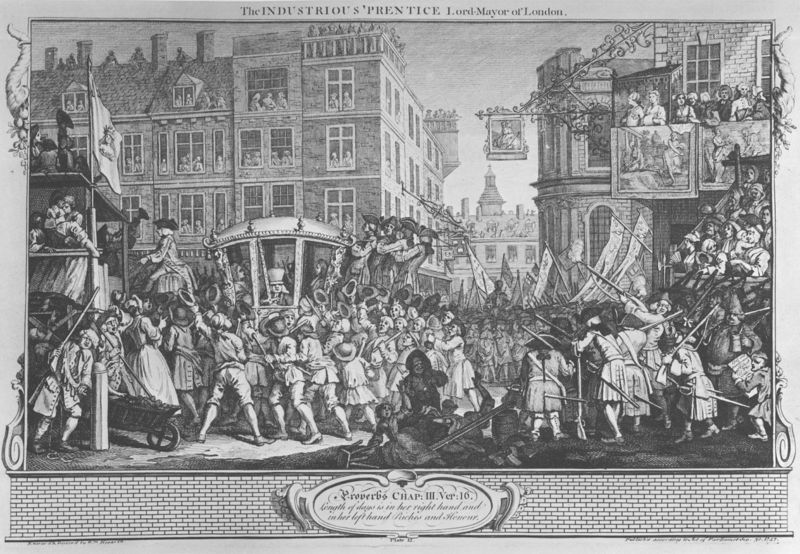
Titel: Industry and Idleness
Künstler: William Hogarth
Schlagwörter: männer, strasse, gebäude, menge, häuser, karren, balkon, fahnen, kutsche, könig, soldaten, podest, druck, stich, revolution, straßenszene, aufstand, dreispitz, menschenmenge, parade, london, krücke, bürgermeister, hüte schwenken